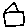
Label: house